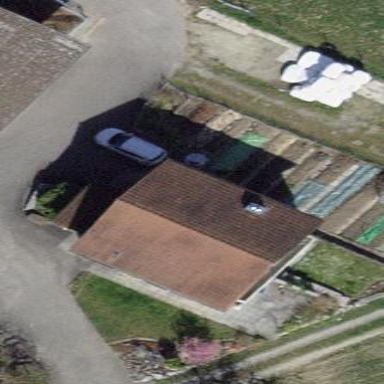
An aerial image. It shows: Simple and straightforward house.